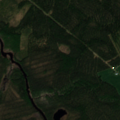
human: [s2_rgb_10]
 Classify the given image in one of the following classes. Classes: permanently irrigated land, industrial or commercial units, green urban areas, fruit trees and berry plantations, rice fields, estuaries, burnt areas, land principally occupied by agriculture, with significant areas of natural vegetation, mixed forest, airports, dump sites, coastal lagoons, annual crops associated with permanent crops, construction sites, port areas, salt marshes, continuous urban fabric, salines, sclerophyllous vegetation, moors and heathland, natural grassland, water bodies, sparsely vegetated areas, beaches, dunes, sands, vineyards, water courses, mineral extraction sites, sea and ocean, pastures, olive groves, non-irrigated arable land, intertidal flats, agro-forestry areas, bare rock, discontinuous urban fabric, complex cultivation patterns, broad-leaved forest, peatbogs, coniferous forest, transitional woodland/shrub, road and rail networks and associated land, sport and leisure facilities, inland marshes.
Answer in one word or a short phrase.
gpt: coniferous forest, mixed forest, transitional woodland/shrub